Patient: sex M, age 79
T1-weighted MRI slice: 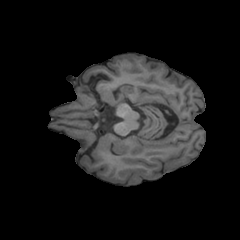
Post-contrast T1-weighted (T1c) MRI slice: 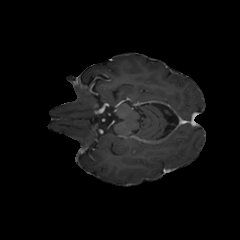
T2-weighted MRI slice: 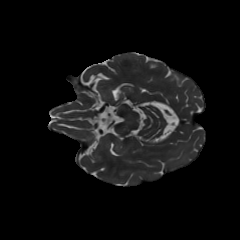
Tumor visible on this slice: no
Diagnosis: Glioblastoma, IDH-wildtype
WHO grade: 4